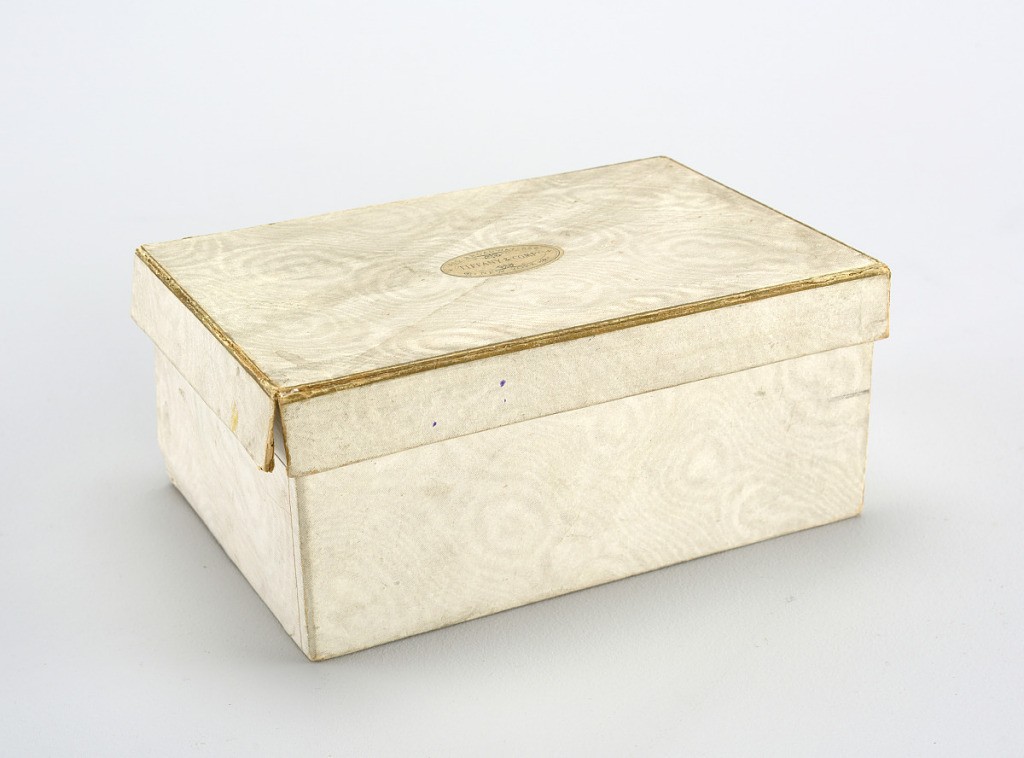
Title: Box and cover
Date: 1853–70
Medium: Cardboard
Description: Rectangular box covered with watered white paper. (B) Cover, with watered paper on outside, edges framed with gold paper.  Oval label on top "550 Broadway 552 + Tiffany Compy + New York." Inside, large label printed in lavender.